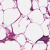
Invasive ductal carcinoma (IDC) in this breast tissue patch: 0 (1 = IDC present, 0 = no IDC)